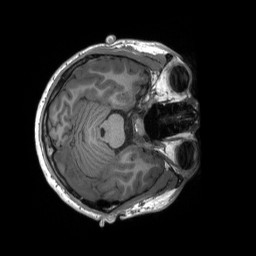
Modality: T1w
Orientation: axial
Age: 19
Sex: male
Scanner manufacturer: siemens
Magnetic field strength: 3 T
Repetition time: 2.3 s
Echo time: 0.00232 s